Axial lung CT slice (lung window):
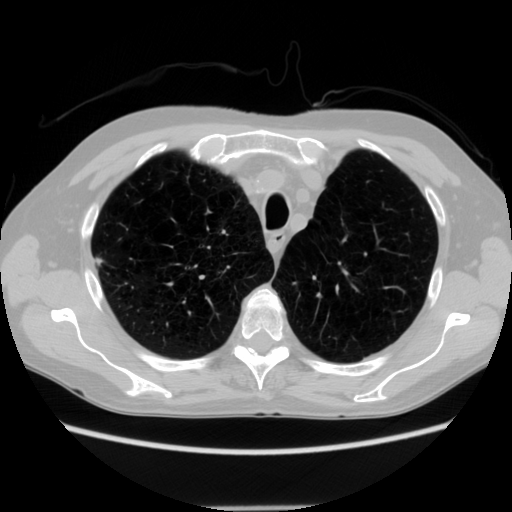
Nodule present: yes
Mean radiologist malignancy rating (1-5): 2.5